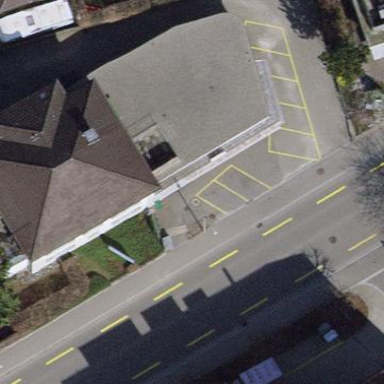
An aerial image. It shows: Parking area with surface.